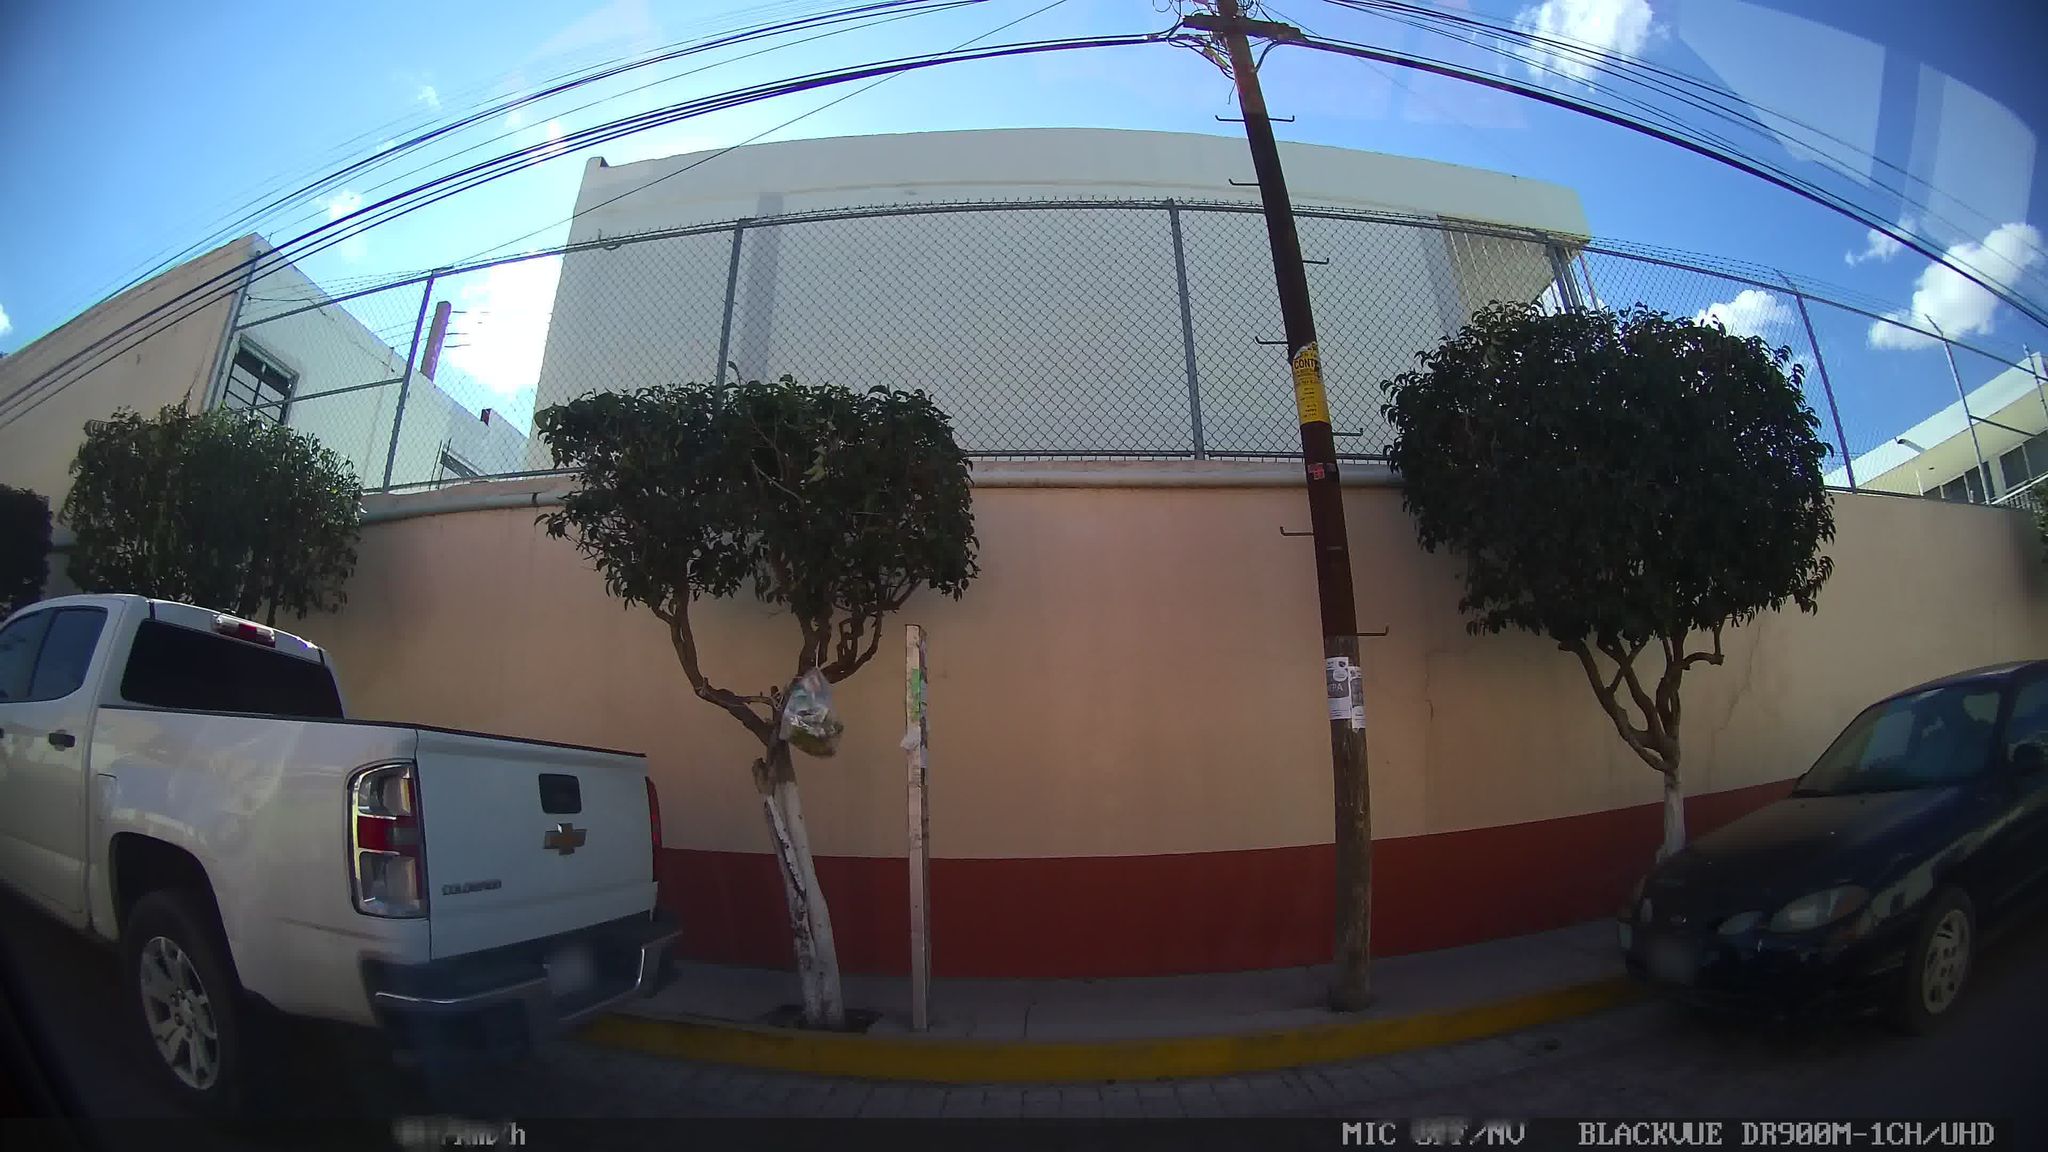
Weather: clear
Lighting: day
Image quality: good
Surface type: driving surface
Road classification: residential
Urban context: semi-dense urban cluster
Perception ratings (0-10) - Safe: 0.41, Lively: 6.27, Beautiful: 8.17, Boring: 3.79, Depressing: 7.28, Wealthy: 2.12